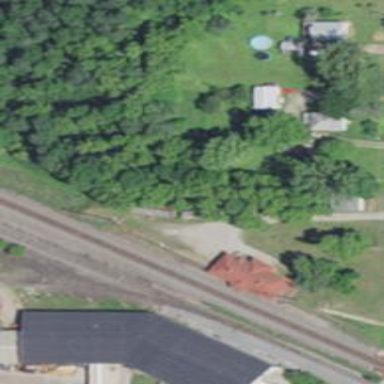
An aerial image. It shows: Historical railway car.